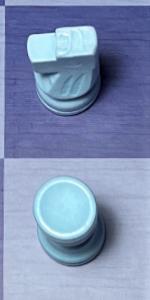
Label: Rook_White